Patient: sex F, age 62
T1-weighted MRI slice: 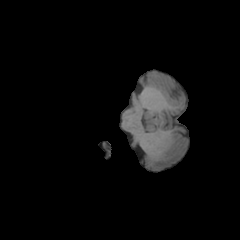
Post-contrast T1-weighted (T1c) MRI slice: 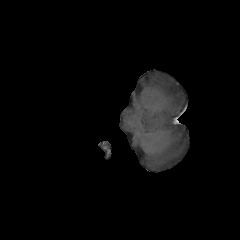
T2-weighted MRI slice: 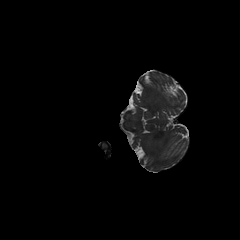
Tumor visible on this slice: no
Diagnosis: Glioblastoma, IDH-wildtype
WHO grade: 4